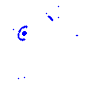
Particle: electron